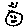
Label: smiley face